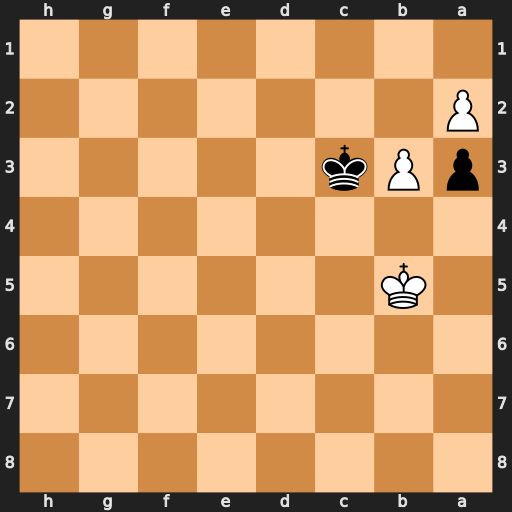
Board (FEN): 8/8/8/1K6/8/pPk5/P7/8
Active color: b
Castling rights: -
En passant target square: -
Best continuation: Kb2 Kc4 Kxa2 Kc3 Kb1 b4 a2